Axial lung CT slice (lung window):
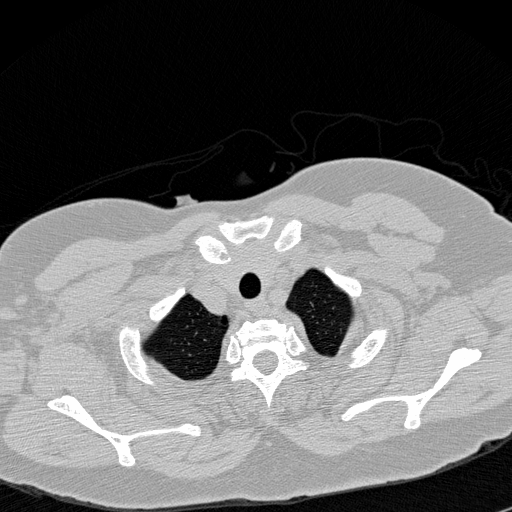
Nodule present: no